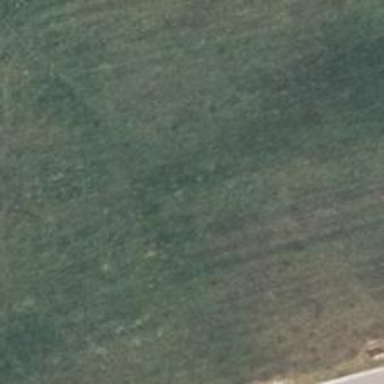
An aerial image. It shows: Path covered in grass.